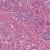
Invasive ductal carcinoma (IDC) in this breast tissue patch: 1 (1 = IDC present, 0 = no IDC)